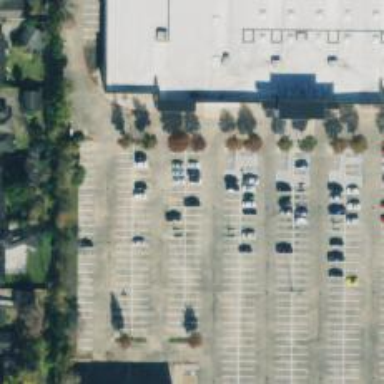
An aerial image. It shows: Parking space.